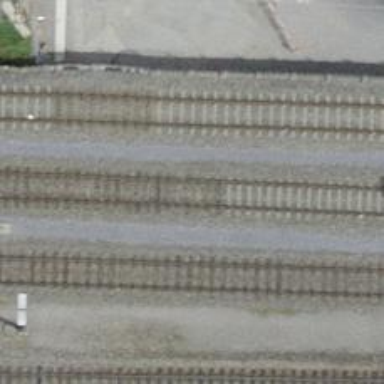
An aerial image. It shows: Single-track electrified railway spur with contact line for service.